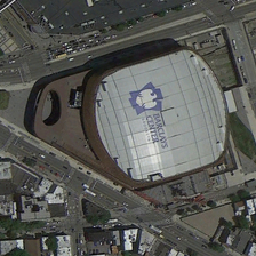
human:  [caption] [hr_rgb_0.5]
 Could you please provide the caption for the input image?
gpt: Two intersecting gray roads surround a circular gray conference center.

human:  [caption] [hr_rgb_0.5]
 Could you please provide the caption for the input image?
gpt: Two intersecting gray roads surround a circular gray conference center.

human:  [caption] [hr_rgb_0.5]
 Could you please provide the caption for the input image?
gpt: Two intersecting gray roads surround the circular gray conference center.

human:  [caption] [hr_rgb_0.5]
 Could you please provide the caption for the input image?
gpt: Two intersecting gray streets surround a gray circular conference center.

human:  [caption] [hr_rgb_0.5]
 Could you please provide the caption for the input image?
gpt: Two intersecting gray roads surround a circular gray conference center.